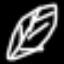
Label: leaf